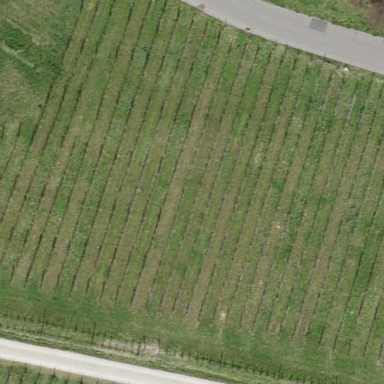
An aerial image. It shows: Vineyard with grape crops.